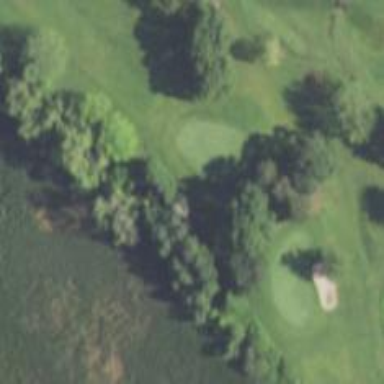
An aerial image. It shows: Golf hole.